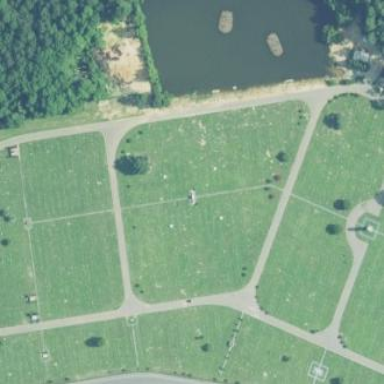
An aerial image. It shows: Graveyard area designated as cemetery.